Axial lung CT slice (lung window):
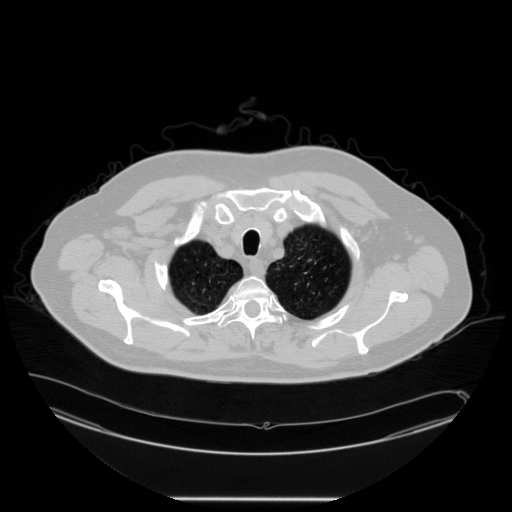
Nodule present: no